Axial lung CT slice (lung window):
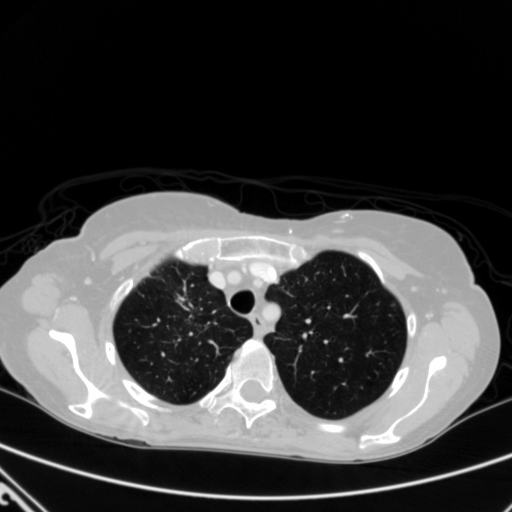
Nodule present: no